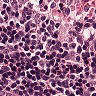
Metastatic tissue present: no